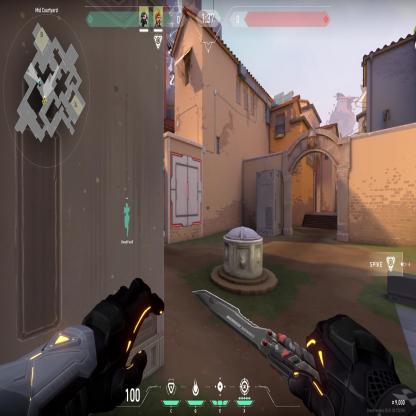
Label: teammate